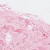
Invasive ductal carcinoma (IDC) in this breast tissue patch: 0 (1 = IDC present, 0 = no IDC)